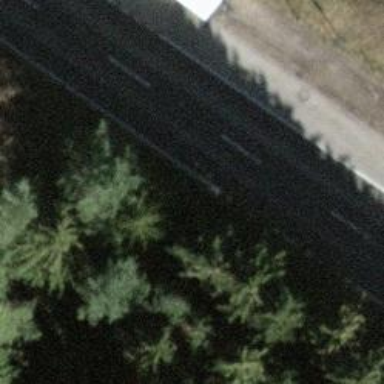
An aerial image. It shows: Asphalt road classified as primary highway.